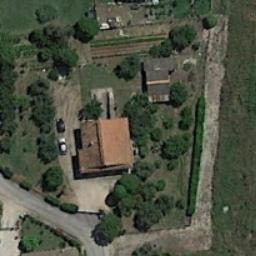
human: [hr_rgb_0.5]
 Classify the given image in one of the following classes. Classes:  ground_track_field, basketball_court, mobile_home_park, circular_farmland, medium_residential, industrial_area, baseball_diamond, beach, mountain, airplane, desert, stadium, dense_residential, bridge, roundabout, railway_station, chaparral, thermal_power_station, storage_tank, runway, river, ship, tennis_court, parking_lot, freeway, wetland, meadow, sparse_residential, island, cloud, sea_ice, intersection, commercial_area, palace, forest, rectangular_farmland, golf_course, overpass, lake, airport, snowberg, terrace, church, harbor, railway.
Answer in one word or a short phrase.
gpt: sparse_residential